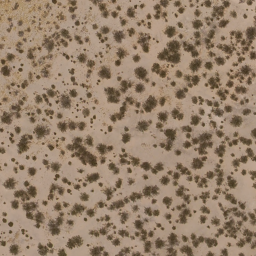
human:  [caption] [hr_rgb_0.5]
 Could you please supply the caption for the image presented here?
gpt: There are some grey plants scattered on the ground .

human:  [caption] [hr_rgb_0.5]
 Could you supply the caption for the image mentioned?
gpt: Lots of plants scattered on the ground. .

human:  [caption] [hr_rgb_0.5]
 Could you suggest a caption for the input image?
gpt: Lots of plants scattered in the loess ground. .

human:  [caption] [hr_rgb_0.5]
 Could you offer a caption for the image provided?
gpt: This is a chaparral .

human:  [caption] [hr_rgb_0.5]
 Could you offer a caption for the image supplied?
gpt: Some grey plants are scattered in the loess ground .